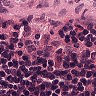
Metastatic tissue present: no